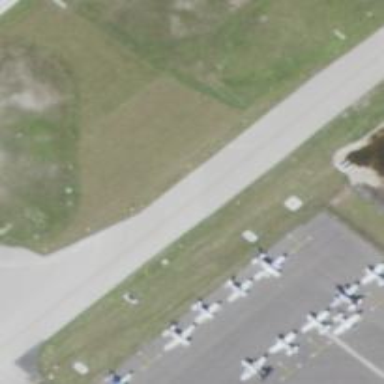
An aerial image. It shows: View of taxiway at the airport.